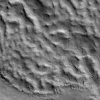
Atmospheric dust classification: not_dusty